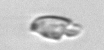
Label: Katodinium_or_Torodinium